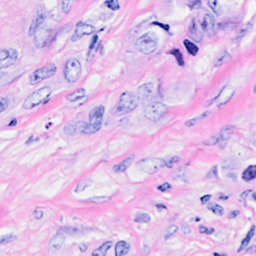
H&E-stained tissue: Breast